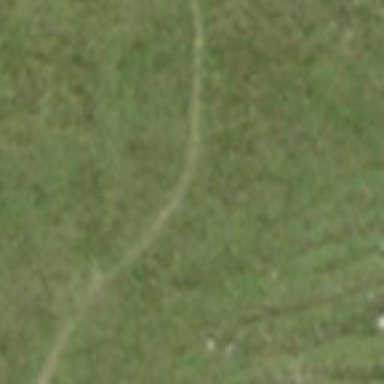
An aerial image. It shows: Ground path.